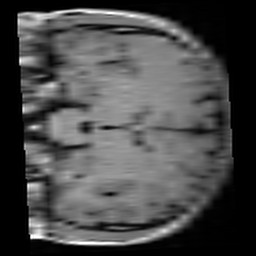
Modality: T1w
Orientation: coronal
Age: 22
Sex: male
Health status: healthy
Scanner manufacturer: siemens
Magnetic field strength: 3 T
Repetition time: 4.1 s
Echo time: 0.0085 s